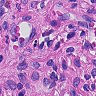
Metastatic tissue present: no